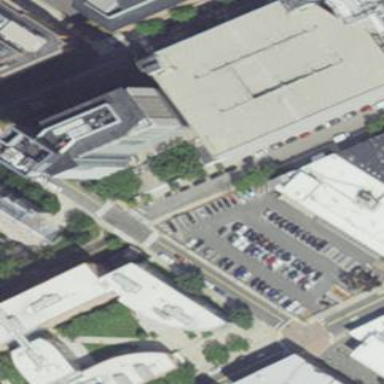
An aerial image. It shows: Multi-storey parking building.